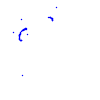
Particle: kaon